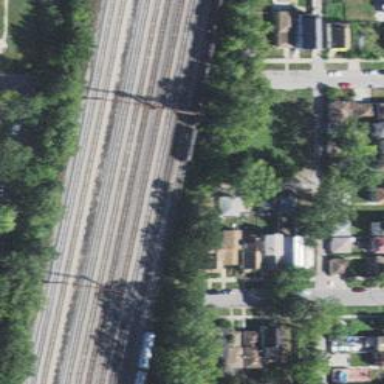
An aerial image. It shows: Railway line running on embankment.